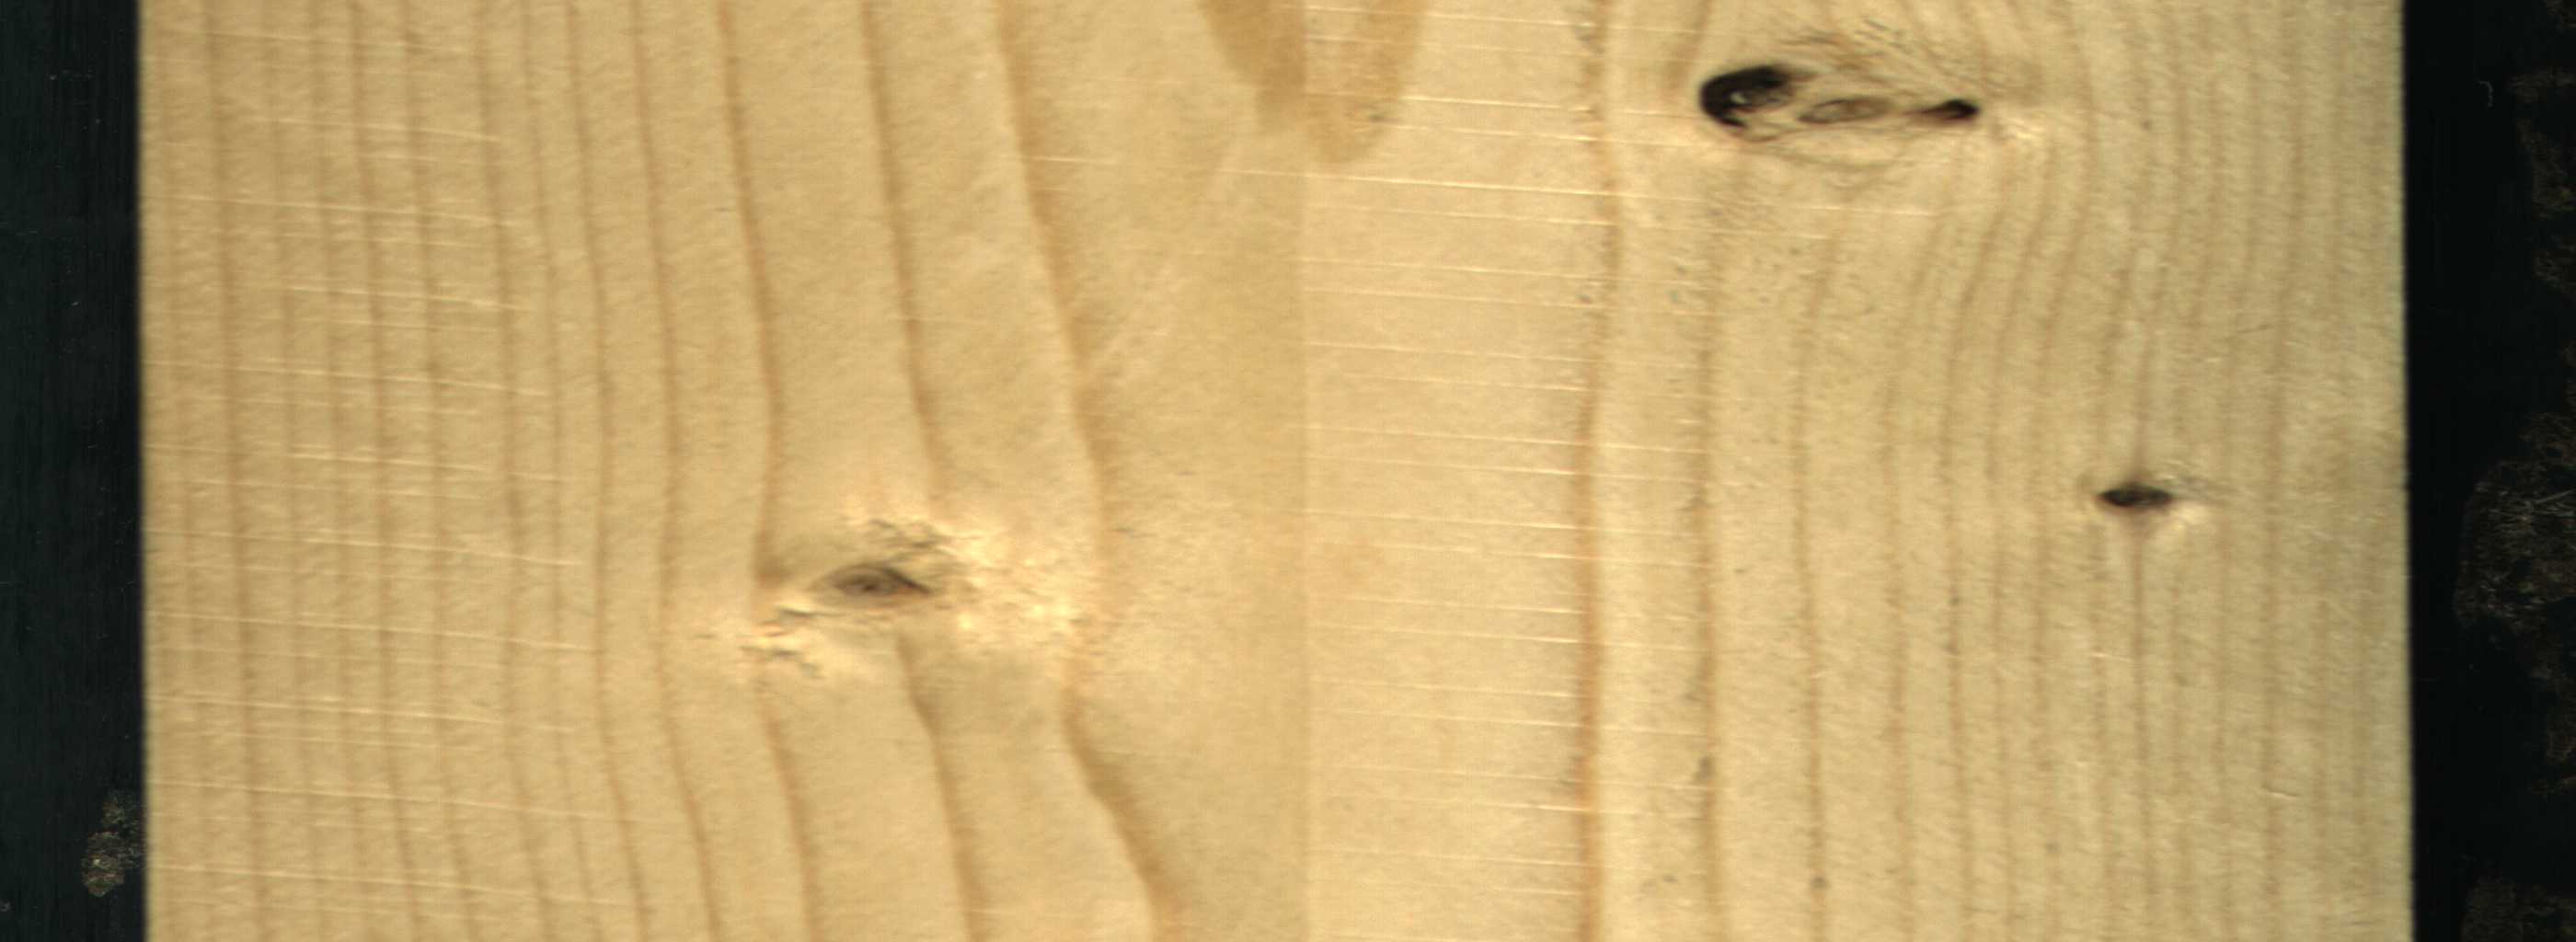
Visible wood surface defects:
Dead_Knot
Dead_Knot
Dead_Knot
Live_Knot
Live_Knot